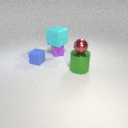
small purple rubber cube below large cyan rubber cube